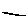
Label: line